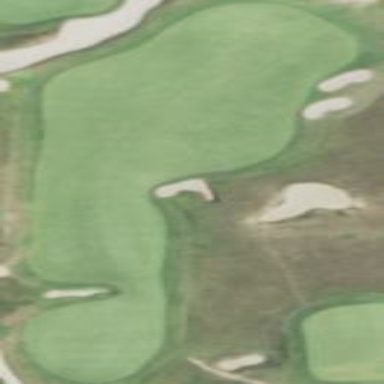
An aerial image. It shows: Golf tee on grassy land.